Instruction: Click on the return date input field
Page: home
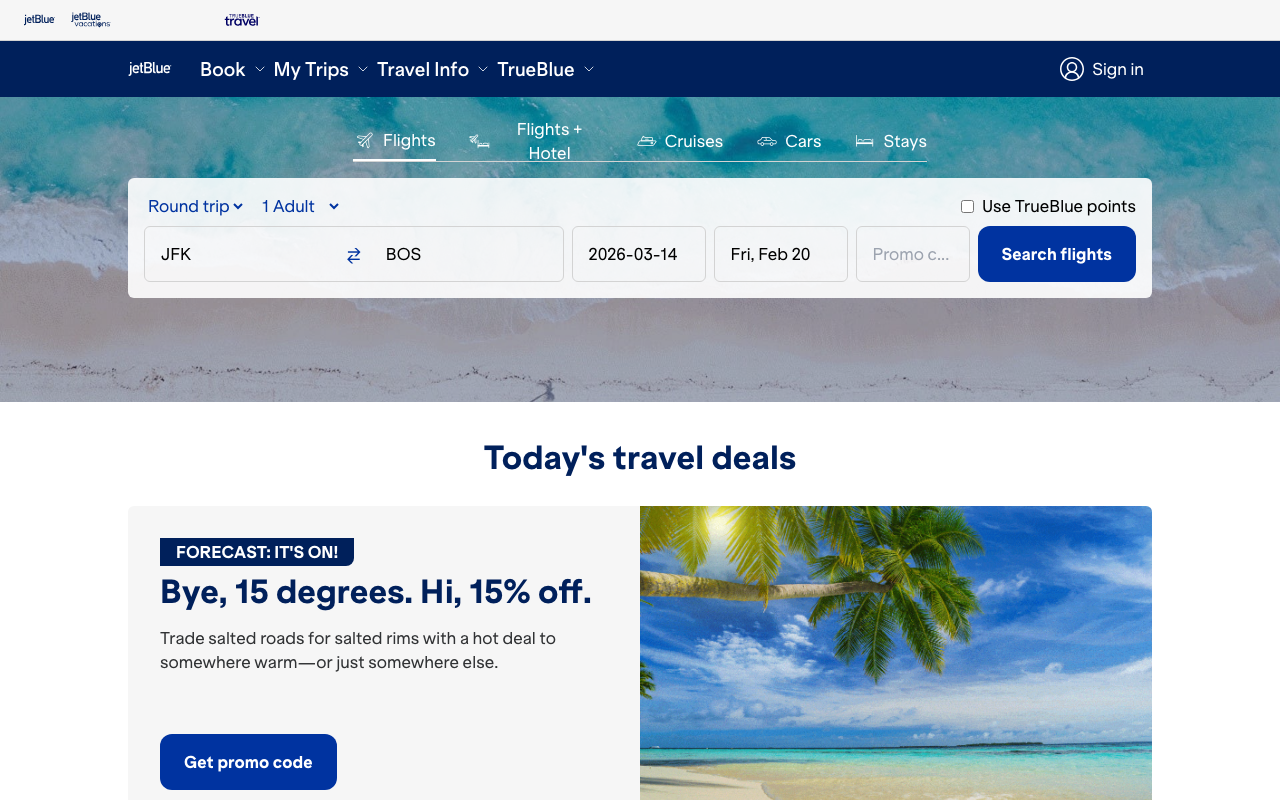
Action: click